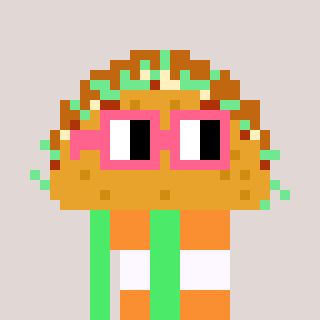
a pixel art character with square pink glasses, a taco-shaped head and a teal-colored body on a warm background